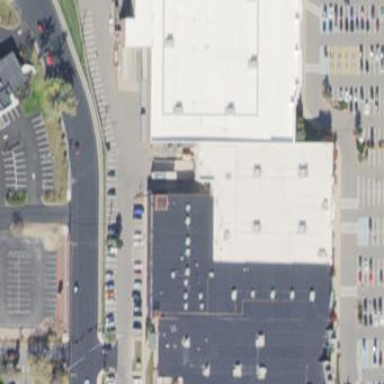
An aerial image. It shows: Building.